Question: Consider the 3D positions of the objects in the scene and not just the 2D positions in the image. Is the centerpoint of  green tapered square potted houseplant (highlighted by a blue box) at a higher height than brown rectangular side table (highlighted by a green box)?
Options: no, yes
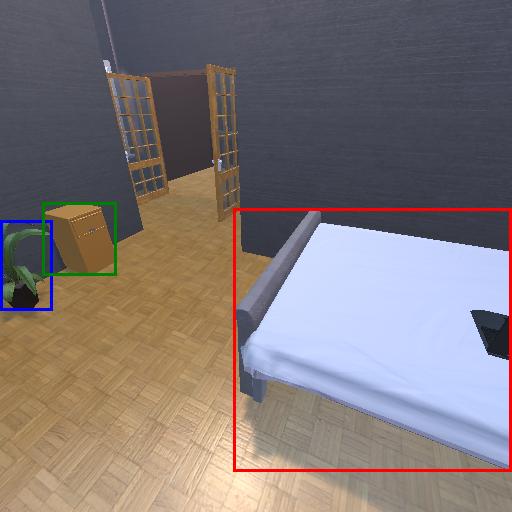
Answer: no